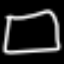
Label: square